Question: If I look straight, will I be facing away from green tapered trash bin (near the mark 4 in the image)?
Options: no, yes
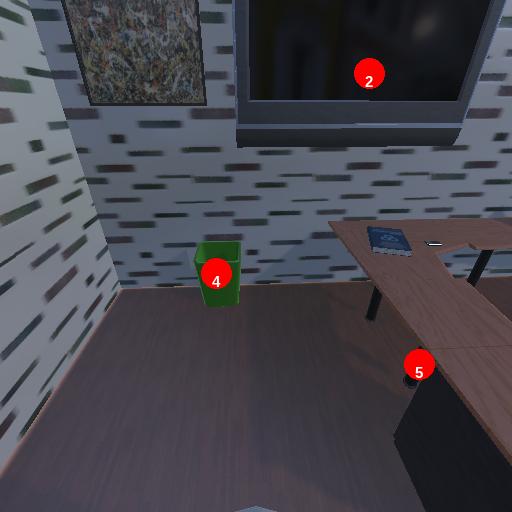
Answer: no